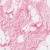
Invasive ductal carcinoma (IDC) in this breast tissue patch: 0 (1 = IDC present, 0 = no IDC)